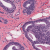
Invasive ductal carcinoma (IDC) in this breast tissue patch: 1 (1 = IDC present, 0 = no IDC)